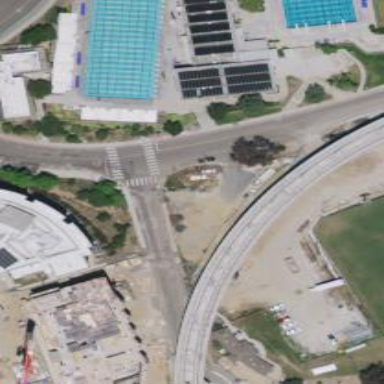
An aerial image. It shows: Tertiary road with asphalt surface leading to roundabout.